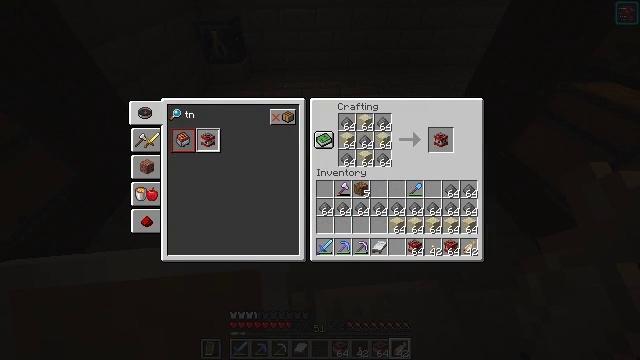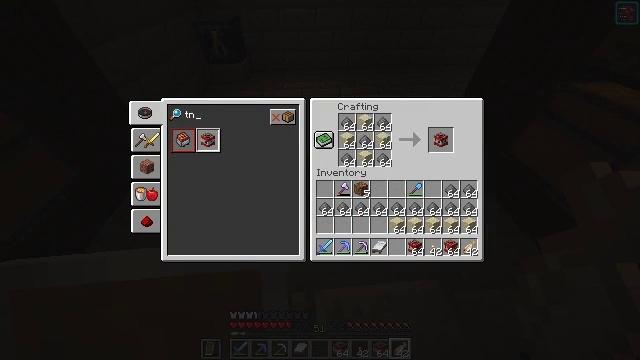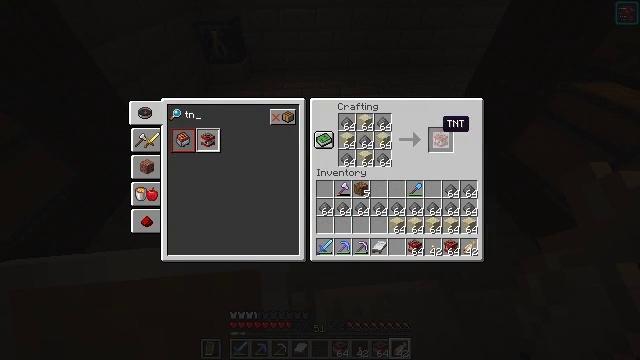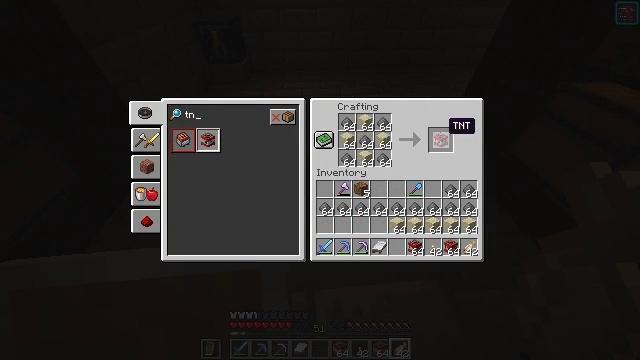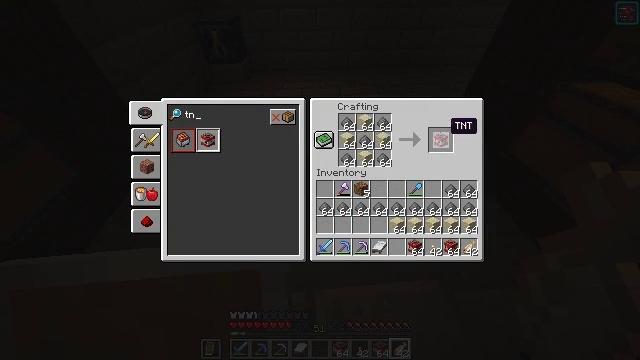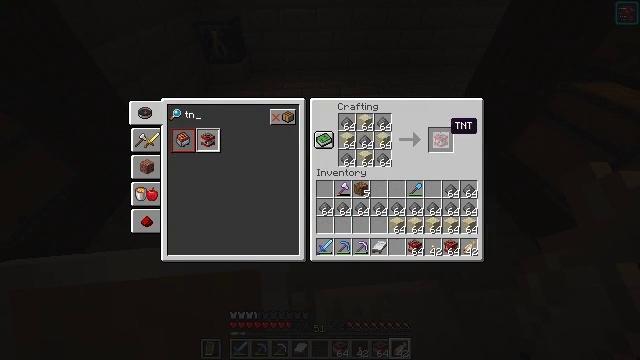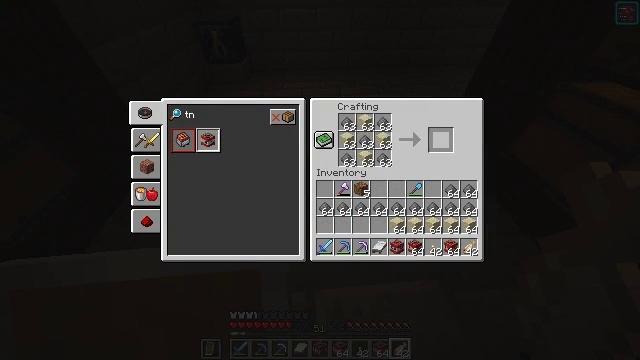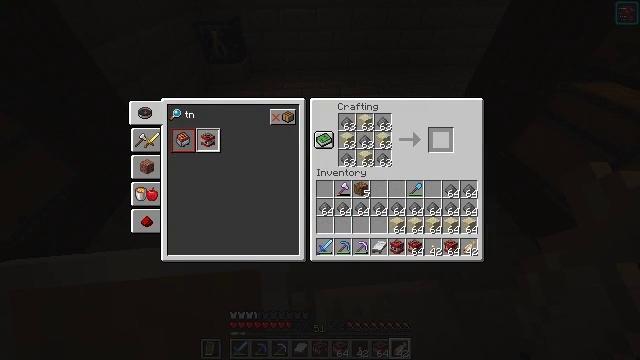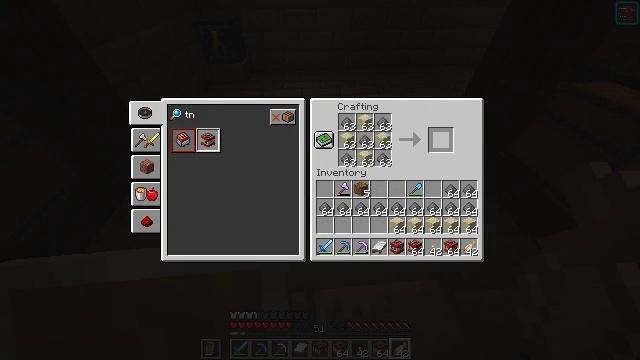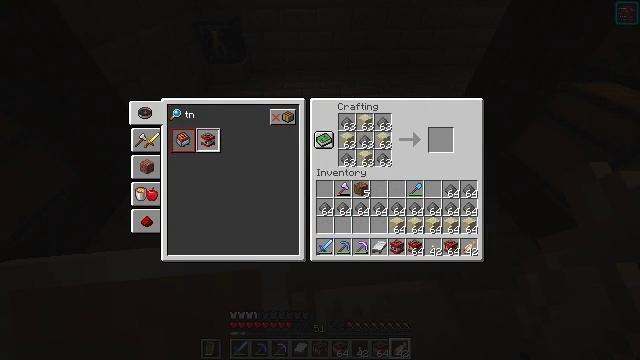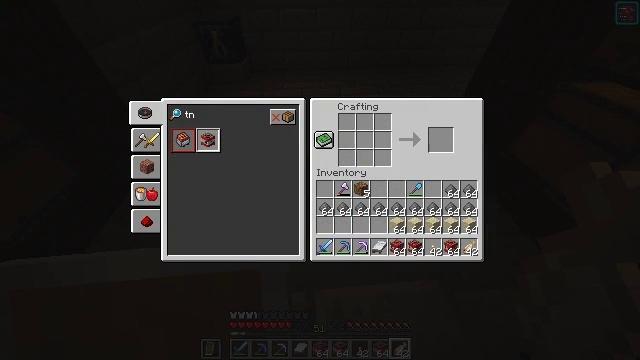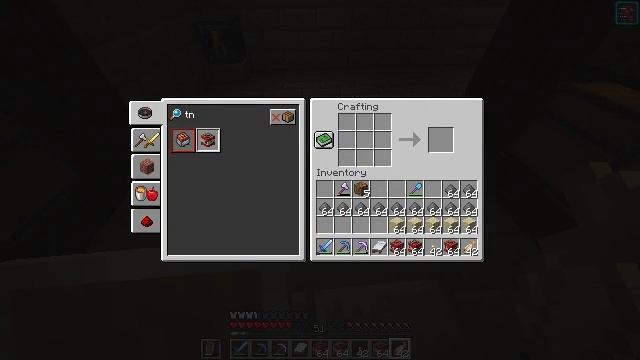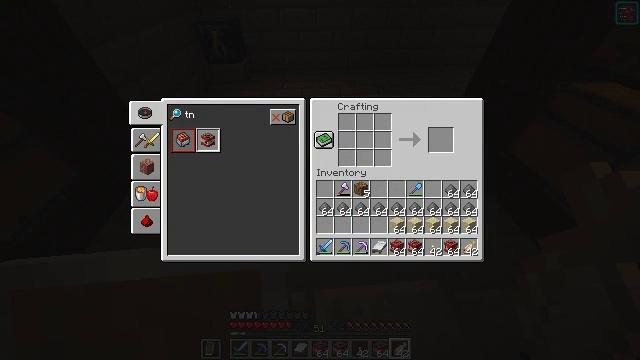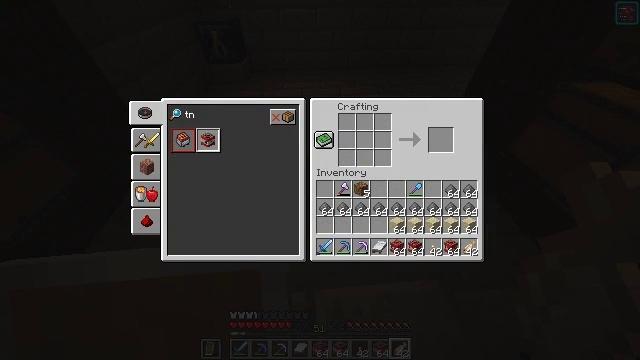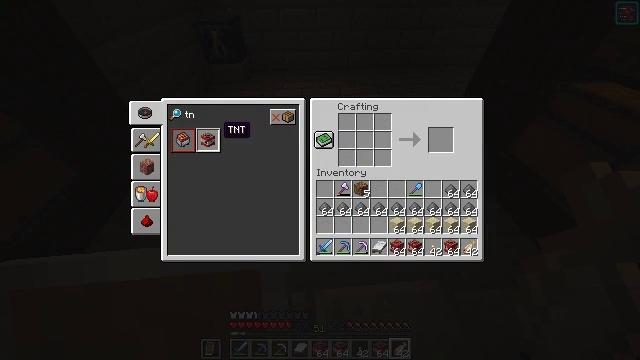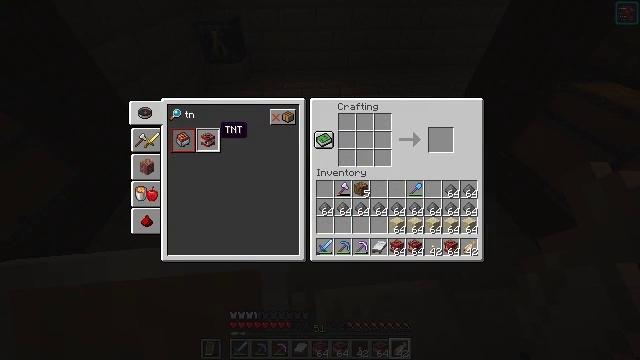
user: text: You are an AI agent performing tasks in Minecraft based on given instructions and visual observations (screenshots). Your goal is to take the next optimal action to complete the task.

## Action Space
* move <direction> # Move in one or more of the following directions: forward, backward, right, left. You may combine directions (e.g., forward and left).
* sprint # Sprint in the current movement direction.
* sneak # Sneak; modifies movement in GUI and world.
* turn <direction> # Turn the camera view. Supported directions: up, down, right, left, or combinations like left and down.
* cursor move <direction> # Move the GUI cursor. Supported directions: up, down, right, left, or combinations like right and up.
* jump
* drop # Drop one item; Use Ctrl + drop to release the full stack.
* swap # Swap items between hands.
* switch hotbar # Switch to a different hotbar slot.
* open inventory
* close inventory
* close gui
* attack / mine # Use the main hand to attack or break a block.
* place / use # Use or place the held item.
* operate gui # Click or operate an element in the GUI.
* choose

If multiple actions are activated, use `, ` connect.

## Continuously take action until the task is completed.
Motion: motion action
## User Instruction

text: Place gunpowder and sand on the crafting grid to craft TNT.
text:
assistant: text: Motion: sneak
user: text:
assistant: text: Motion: sneak
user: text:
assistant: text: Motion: sneak
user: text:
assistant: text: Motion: sneak
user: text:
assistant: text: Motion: sneak
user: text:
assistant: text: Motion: sneak, operate gui
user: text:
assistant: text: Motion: sneak, operate gui
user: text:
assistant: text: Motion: sneak
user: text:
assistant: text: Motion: sneak, cursor move left
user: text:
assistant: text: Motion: sneak, cursor move left
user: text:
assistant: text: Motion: sneak, cursor move left
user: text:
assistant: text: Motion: sneak, cursor move left
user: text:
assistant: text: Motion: sneak, cursor move left
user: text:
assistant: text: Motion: sneak
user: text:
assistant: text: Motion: sneak
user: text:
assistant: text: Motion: sneak
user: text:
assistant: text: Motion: sneak
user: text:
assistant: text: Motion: sneak, operate gui
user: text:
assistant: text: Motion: sneak, operate gui
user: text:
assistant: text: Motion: sneak
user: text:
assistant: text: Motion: sneak
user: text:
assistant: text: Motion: sneak
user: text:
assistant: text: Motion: sneak
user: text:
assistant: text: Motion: sneak
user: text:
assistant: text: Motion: sneak
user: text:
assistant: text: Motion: sneak
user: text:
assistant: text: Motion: sneak
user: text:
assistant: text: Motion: sneak
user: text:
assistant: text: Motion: sneak
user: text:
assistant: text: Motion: sneak, cursor move right